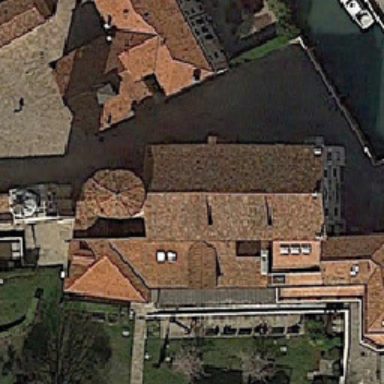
There is a church in my neighborhood .